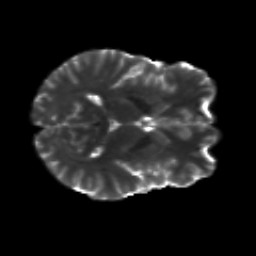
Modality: T2w
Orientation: axial
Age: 20
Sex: male
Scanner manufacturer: siemens
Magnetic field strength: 3 T
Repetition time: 8.8 s
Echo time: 0.085 s